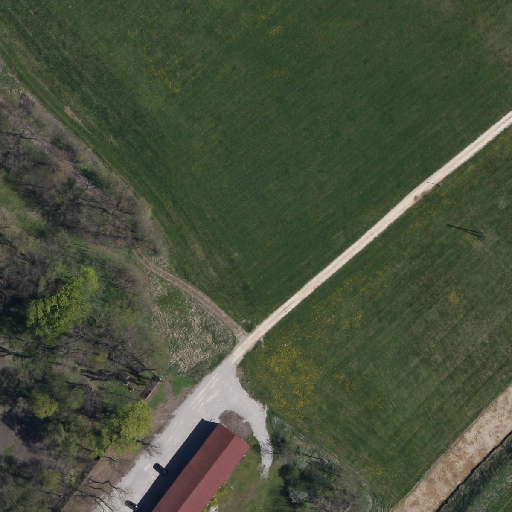
Referring expression: car in the parking area